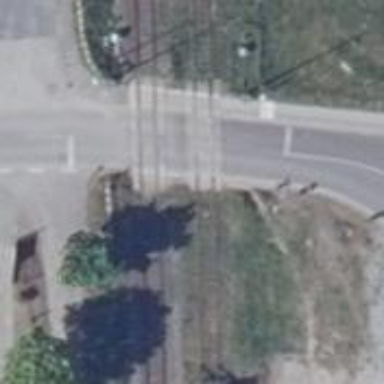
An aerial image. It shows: Full barrier level crossing on railway.